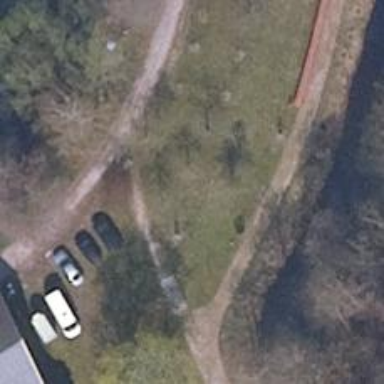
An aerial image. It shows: Disc golf tee.